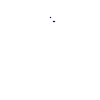
Particle: pion